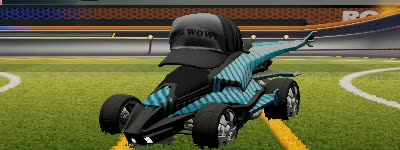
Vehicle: aftershock